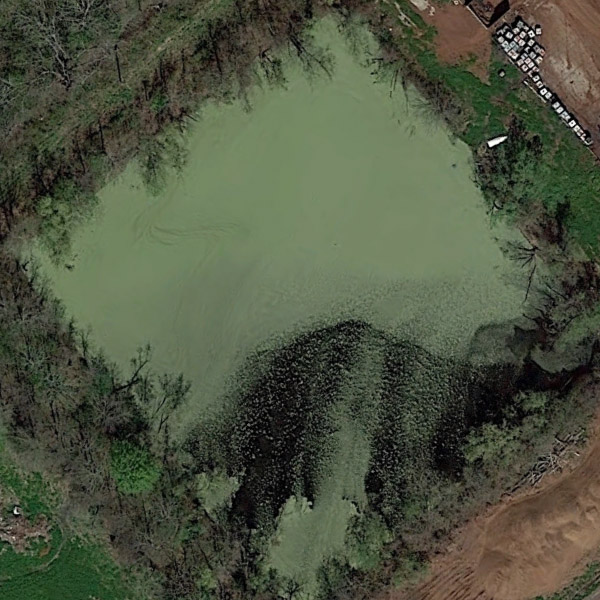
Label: Pond